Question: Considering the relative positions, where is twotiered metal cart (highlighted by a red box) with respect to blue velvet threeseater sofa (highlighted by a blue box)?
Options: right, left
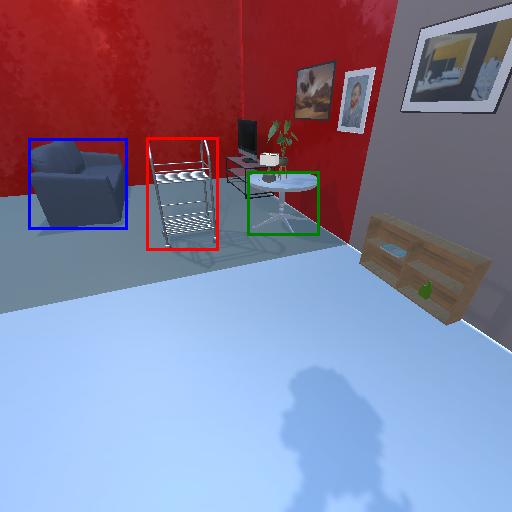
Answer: right